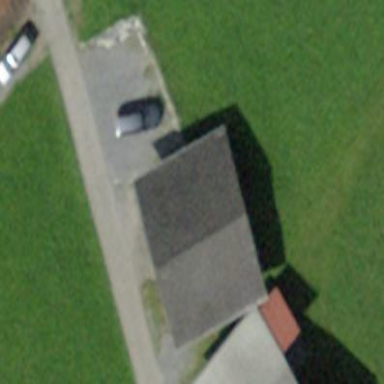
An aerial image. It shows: Garage building.